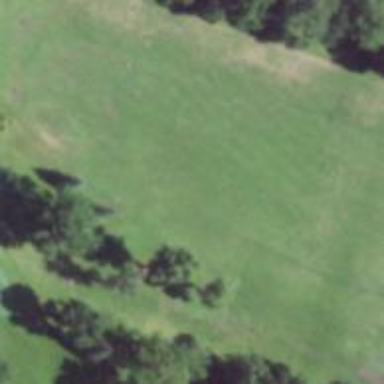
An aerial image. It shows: Grassy area designated as driving range for golf.